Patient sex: M
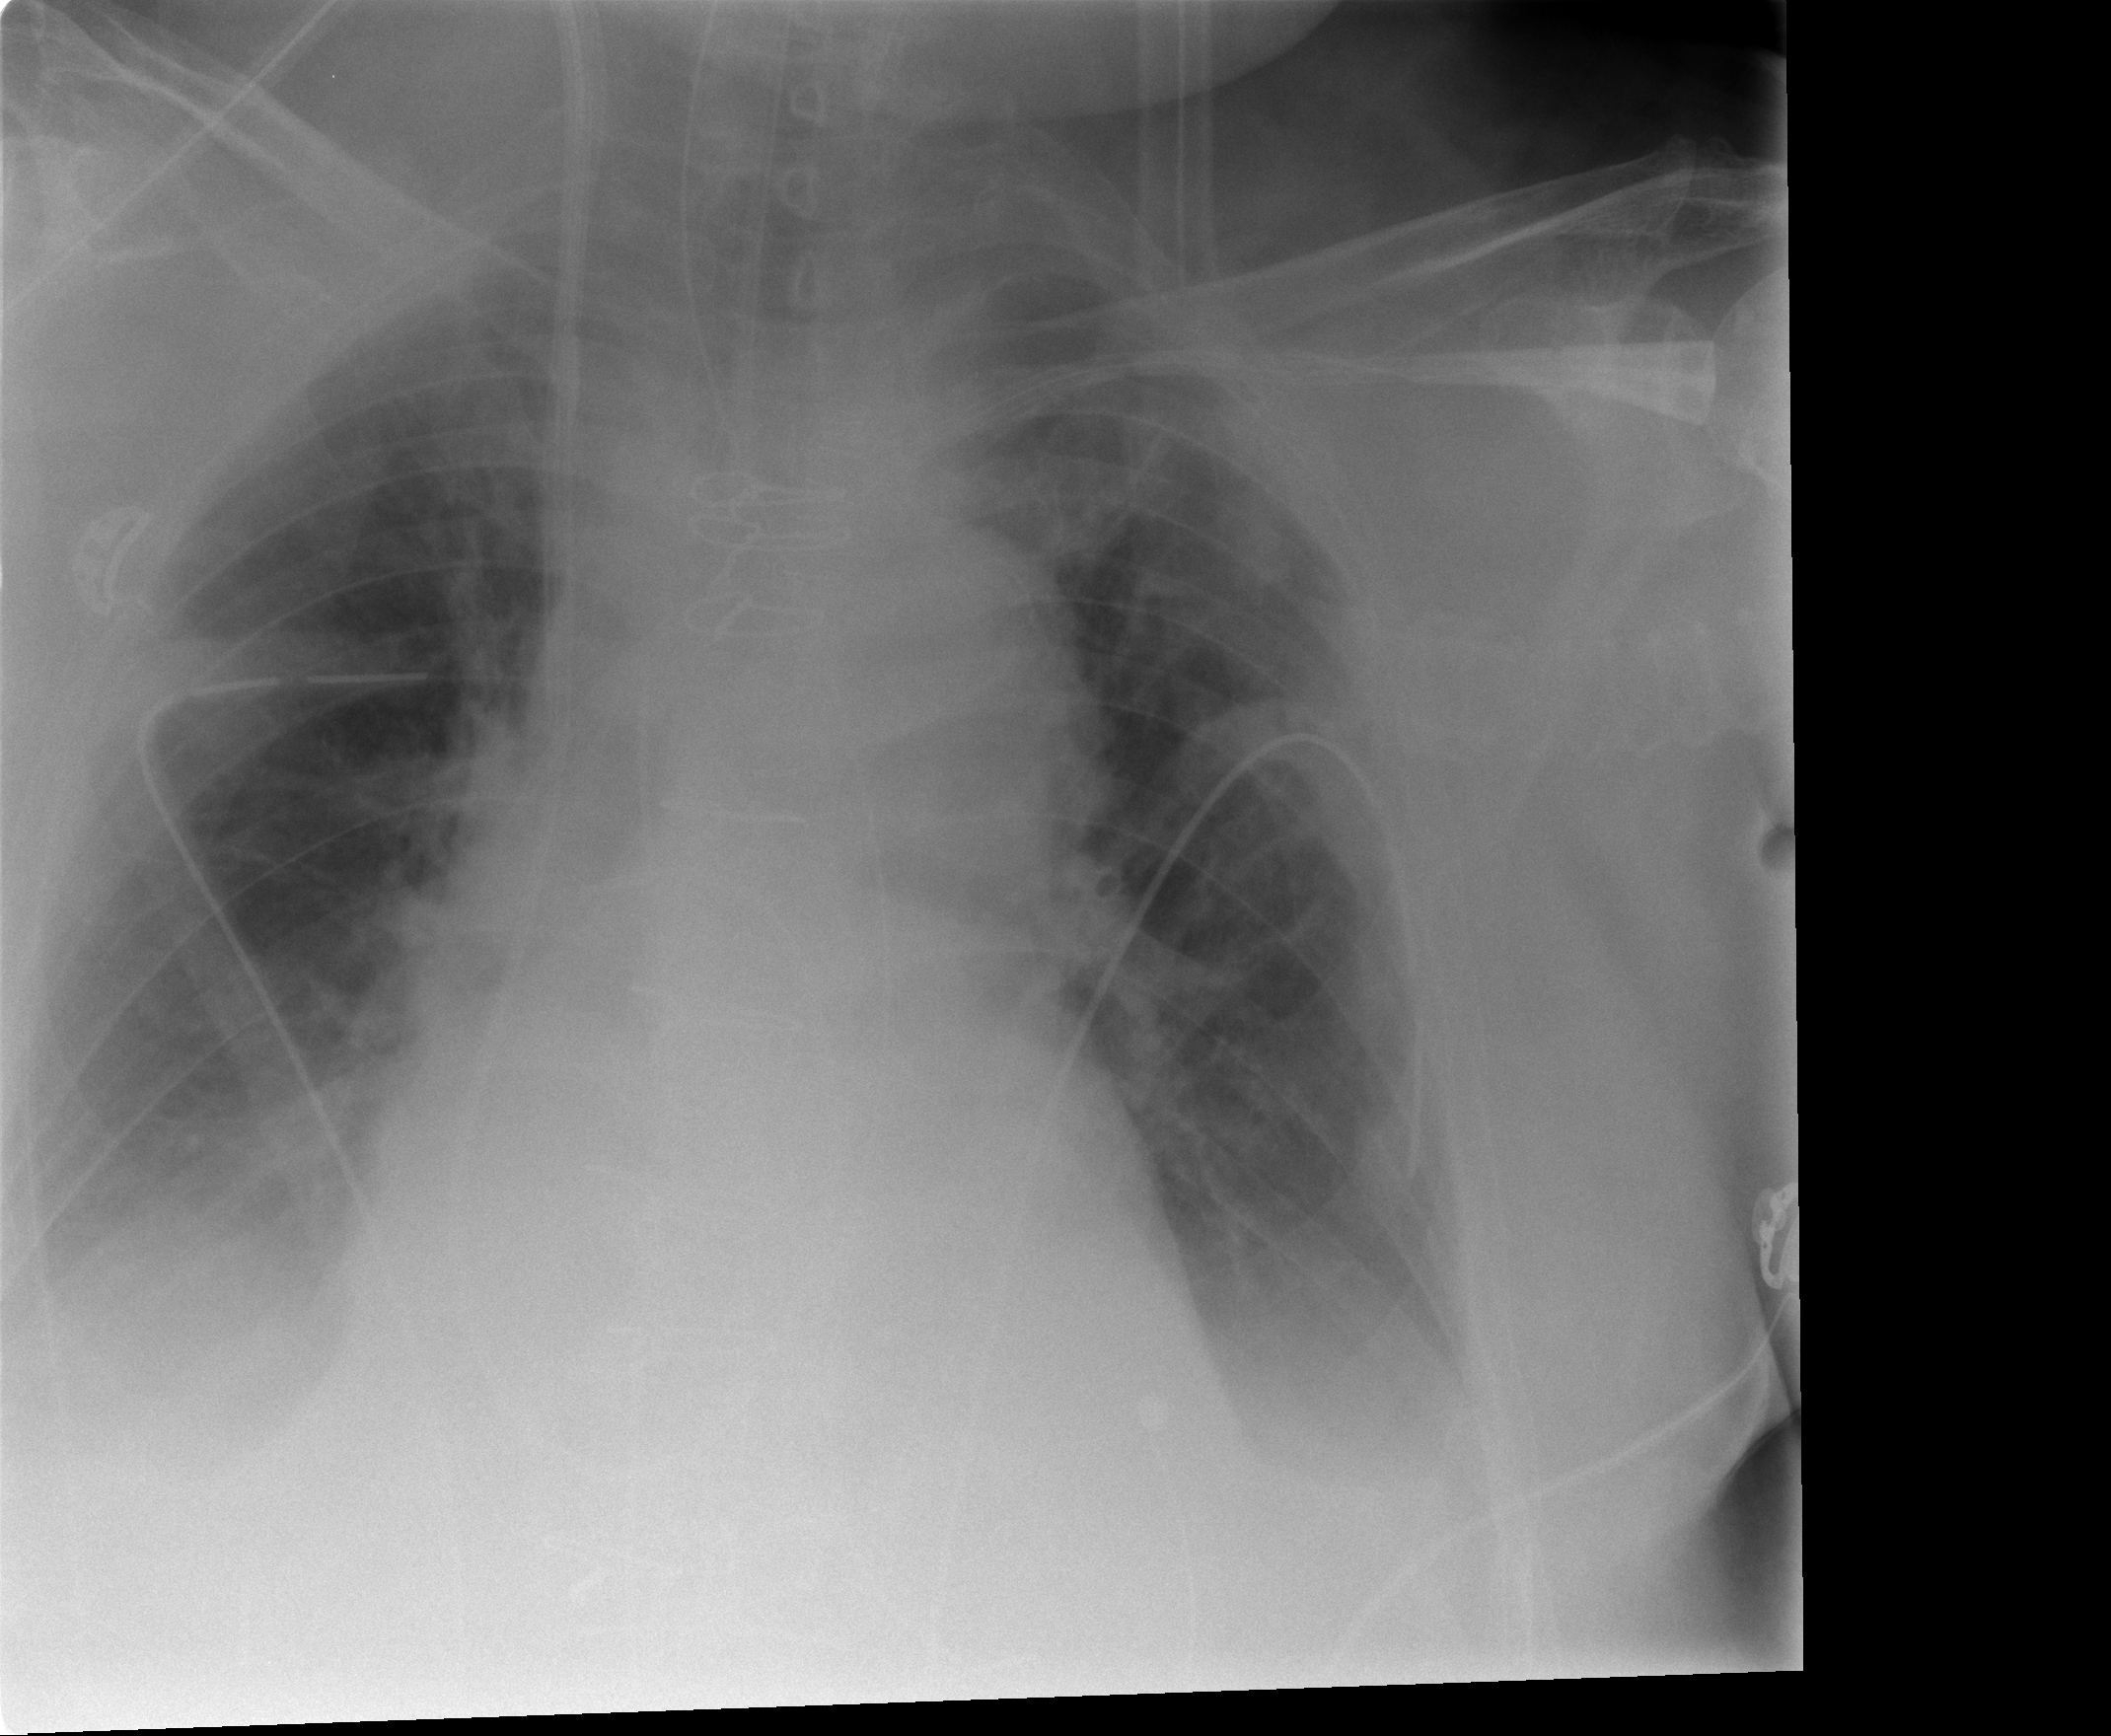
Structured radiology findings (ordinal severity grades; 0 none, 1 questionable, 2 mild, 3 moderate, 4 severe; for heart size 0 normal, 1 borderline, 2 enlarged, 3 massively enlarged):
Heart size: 1
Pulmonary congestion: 3
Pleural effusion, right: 2
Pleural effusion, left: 2
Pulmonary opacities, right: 0
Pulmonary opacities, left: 0
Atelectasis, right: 2
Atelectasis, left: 2